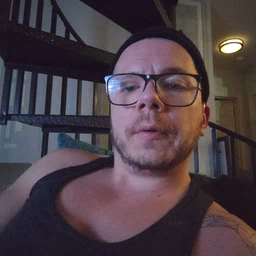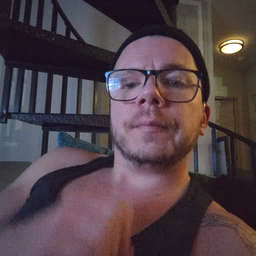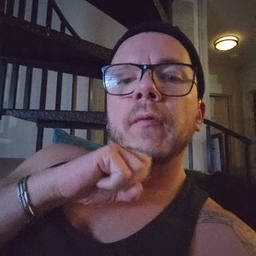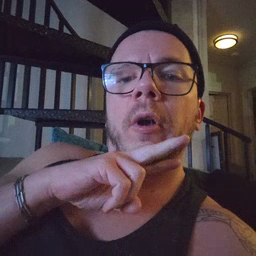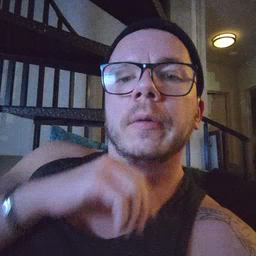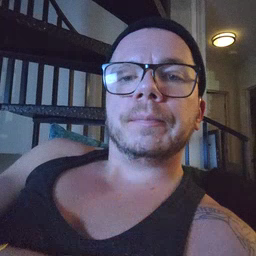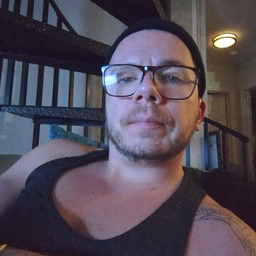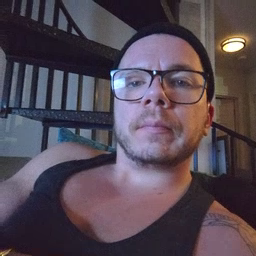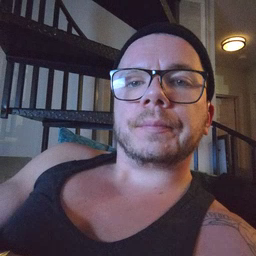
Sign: frog